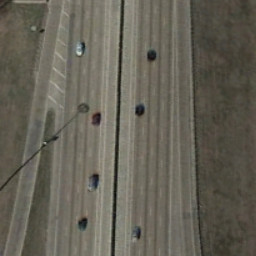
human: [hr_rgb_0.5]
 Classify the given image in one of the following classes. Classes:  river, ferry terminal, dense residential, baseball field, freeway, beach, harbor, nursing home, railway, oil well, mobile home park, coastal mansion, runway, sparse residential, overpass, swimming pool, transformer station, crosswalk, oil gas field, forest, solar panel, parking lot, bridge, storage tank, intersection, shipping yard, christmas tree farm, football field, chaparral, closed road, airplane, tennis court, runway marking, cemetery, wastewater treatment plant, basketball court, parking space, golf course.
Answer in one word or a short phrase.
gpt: freeway